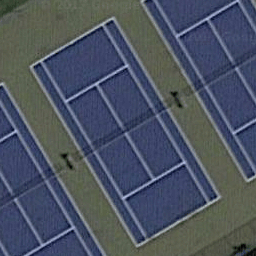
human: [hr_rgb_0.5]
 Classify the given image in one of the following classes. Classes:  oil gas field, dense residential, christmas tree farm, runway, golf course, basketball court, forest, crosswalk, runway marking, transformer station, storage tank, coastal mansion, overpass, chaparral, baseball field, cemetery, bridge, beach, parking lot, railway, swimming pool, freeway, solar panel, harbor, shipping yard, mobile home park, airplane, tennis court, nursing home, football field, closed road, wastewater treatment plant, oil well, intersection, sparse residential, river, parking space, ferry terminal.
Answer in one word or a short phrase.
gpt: tennis court